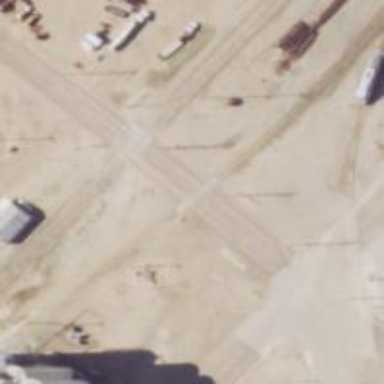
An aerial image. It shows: Level crossing along the railway.